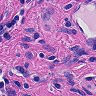
Metastatic tissue present: yes